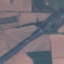
Label: Highway